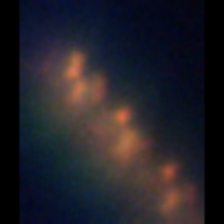
Taxon: Diatom_aggregate
Group: Diatoms